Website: home-depot
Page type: address-validator
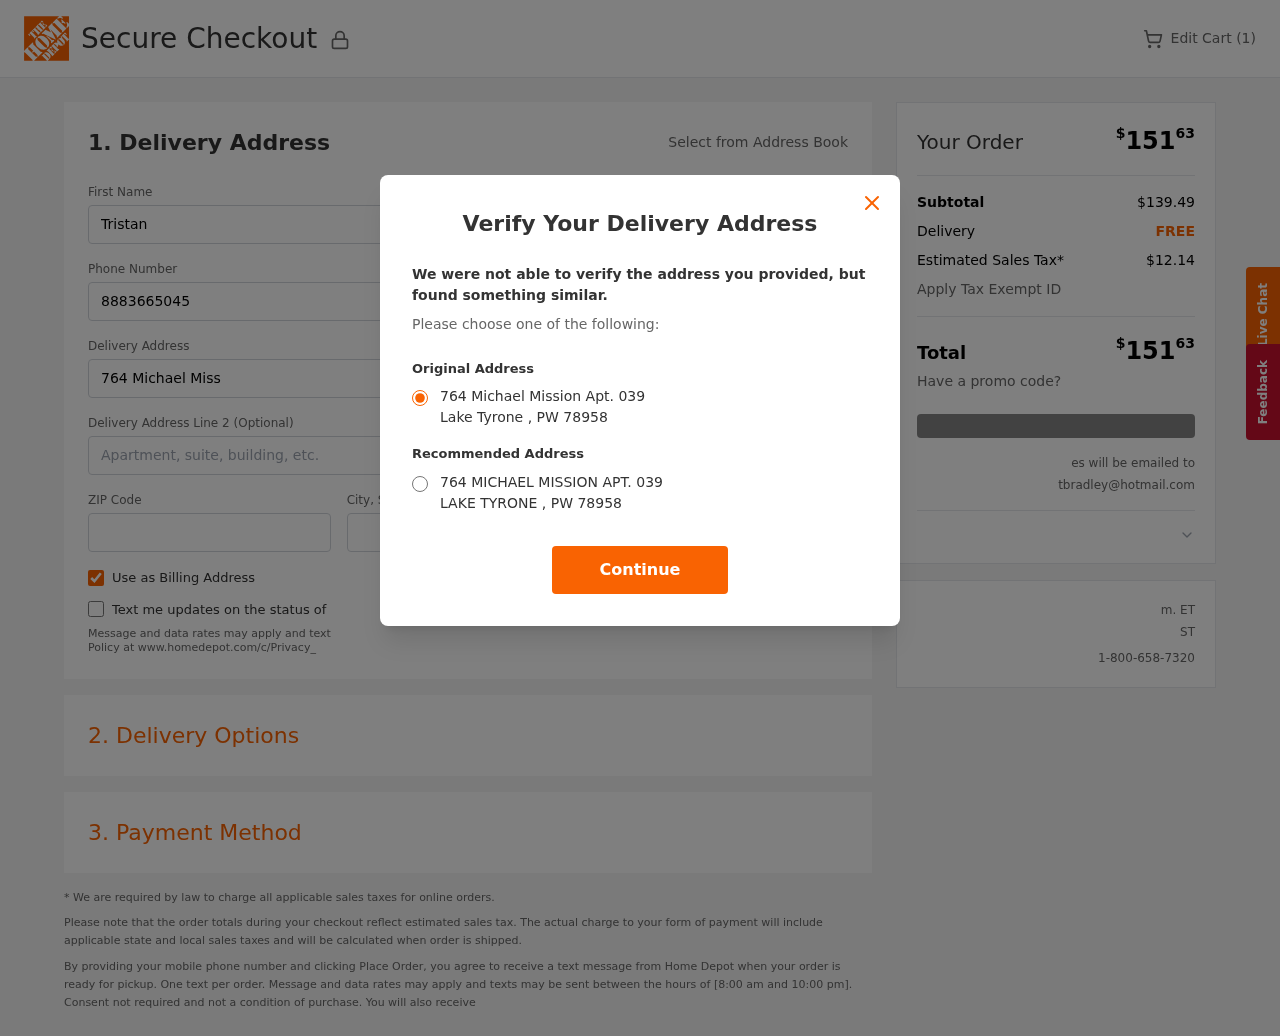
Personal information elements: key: PII_CITY
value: Lake Tyrone
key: PII_EMAIL
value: tbradley@hotmail.com
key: PII_POSTCODE
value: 78958
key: PII_STATE_ABBR
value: PW
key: PII_STREET
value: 764 Michael Mission Apt. 039
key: PII_FIRSTNAME
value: Tristan
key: PII_LASTNAME
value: Bradley
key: PII_PHONE
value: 8883665045
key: PII_CITY_STATE
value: Lake Tyrone, PW
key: PII_STREET_ALT
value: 764 MICHAEL MISSION APT. 039
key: PII_CITY_ALT
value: LAKE TYRONE
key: PII_STATE
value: PW
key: PII_POSTCODE_FULL
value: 78958
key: PII_POSTCODE_NUMERIC
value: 78958
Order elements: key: ORDER_NUM_ITEMS
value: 1
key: ORDER_TOTAL
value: $15163
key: ORDER_SUBTOTAL
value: $139.49
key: ORDER_SHIPPING_COST
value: FREE
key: ORDER_TAX
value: $12.14